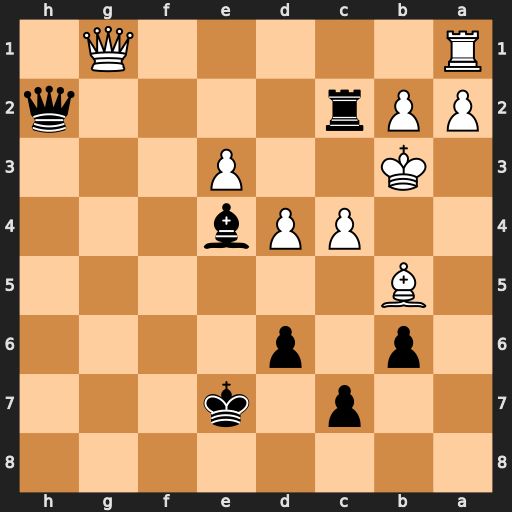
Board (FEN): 8/2p1k3/1p1p4/1B6/2PPb3/1K2P3/PPr4q/R5Q1
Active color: b
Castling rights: -
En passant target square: -
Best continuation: Rxb2+ Ka3 Rxa2+ Rxa2 Qxg1